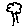
Label: tree